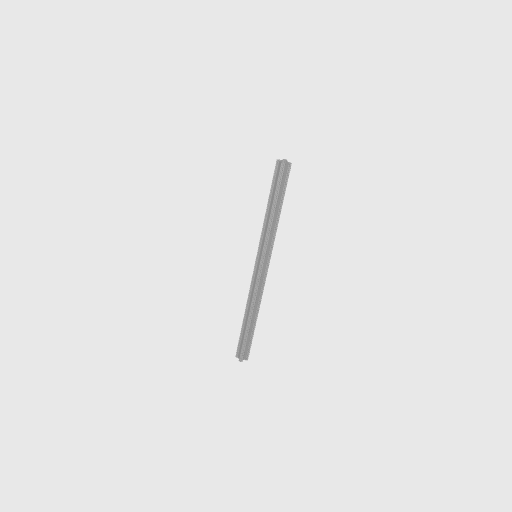
Part: GoRAIL528